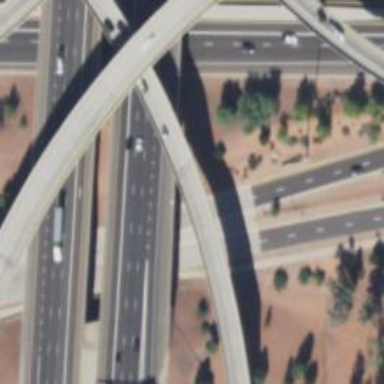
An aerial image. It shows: Motorway link.